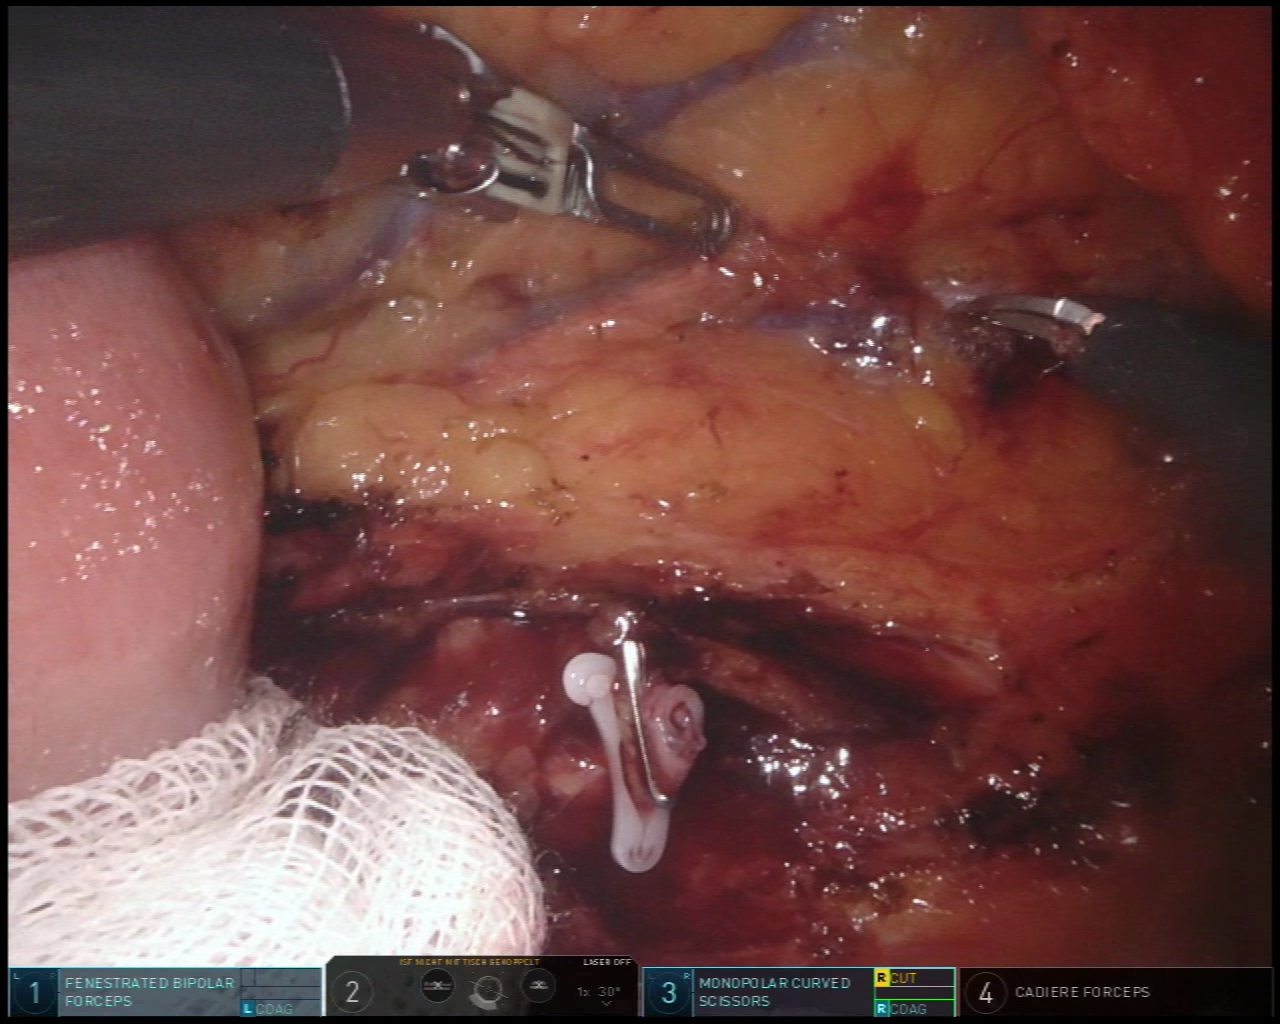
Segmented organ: ureter
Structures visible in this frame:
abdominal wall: no
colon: no
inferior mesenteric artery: no
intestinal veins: yes
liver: no
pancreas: no
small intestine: yes
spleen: no
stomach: no
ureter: yes
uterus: no
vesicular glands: no